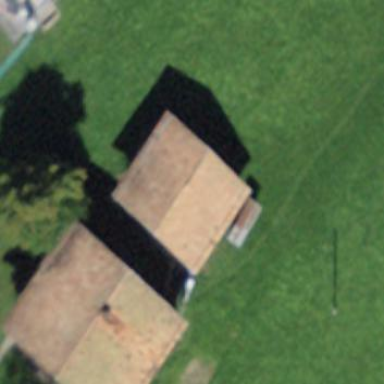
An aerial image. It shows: Barn.